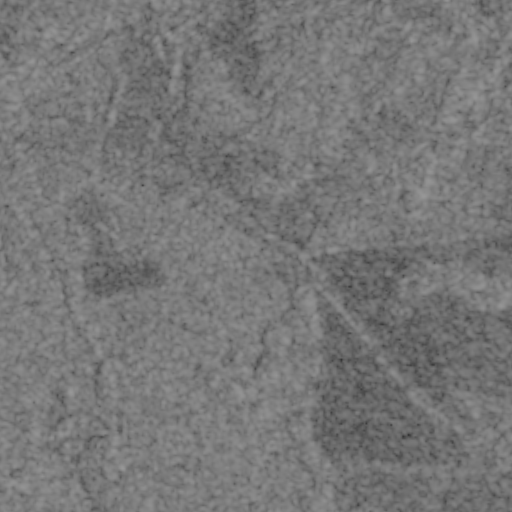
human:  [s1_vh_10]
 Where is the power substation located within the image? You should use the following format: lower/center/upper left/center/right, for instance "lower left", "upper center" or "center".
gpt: The power substation is located in the upper left of the image.
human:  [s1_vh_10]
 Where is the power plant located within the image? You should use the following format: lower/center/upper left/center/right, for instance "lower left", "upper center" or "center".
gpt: There is no power plant in the image.

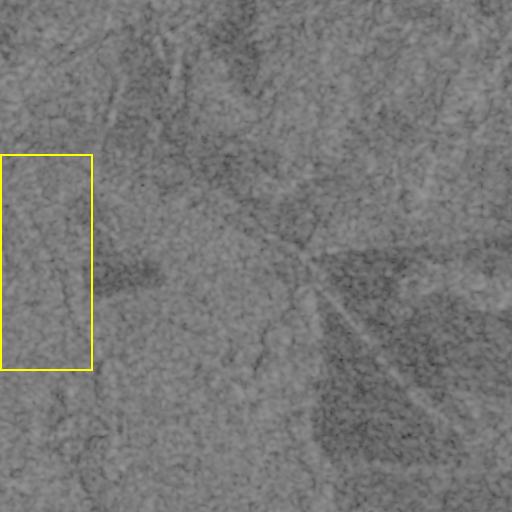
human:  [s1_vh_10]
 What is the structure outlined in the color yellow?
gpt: The structure outlined in yellow is a crop field.
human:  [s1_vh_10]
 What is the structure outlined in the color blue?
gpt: There is no blue outline.